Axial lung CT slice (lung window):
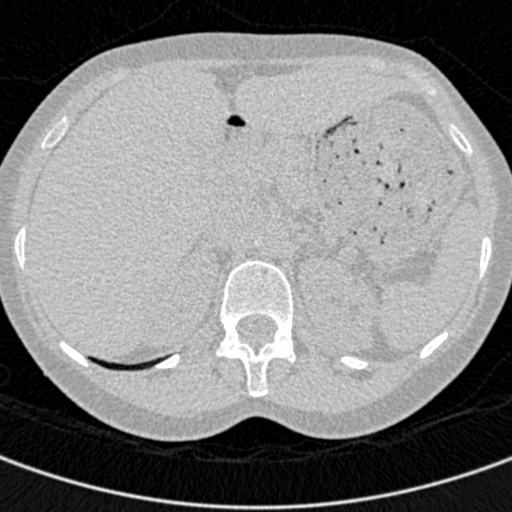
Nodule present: no